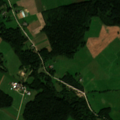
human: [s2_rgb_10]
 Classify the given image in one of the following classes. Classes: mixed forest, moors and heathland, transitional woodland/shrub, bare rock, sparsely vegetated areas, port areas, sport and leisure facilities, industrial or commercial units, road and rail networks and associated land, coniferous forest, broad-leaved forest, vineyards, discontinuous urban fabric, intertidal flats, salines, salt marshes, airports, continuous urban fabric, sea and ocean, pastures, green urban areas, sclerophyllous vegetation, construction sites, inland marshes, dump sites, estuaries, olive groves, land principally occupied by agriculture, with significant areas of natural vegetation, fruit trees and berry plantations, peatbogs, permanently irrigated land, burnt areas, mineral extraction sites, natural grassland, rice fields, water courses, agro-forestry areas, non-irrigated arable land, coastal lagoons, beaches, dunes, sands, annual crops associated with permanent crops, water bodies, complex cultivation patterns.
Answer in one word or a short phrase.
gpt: non-irrigated arable land, pastures, complex cultivation patterns, land principally occupied by agriculture, with significant areas of natural vegetation, broad-leaved forest, coniferous forest